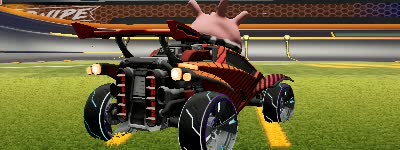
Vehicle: octane